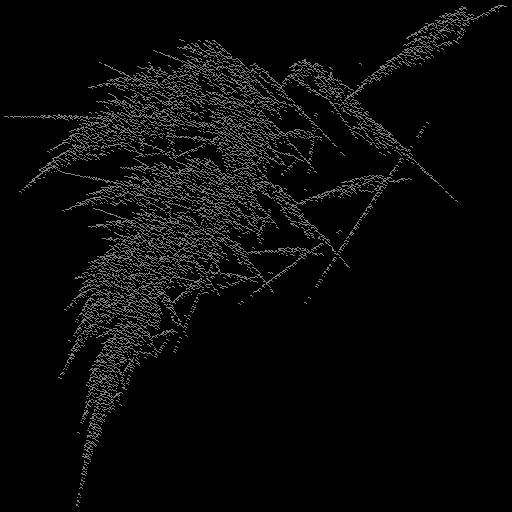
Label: turbanshell